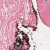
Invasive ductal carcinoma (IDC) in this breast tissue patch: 0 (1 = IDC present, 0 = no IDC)